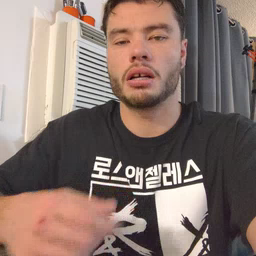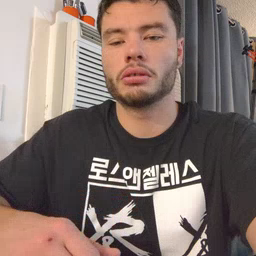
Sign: pencil